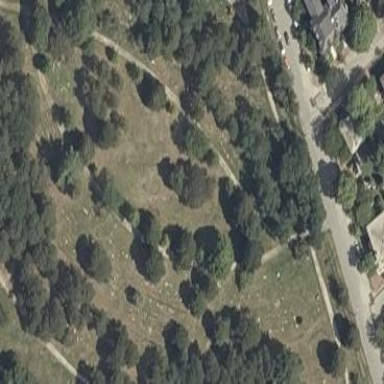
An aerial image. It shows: Cemetery.